Aerial crown-view tile of a tropical tree (Barro Colorado Island, Panama), acquired 20250414:
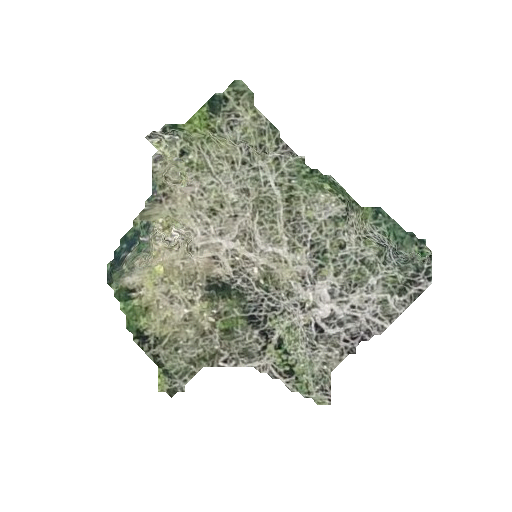
Species: Tabebuia rosea
GBIF accepted scientific name: Tabebuia rosea
Crown area: 90.455 m²